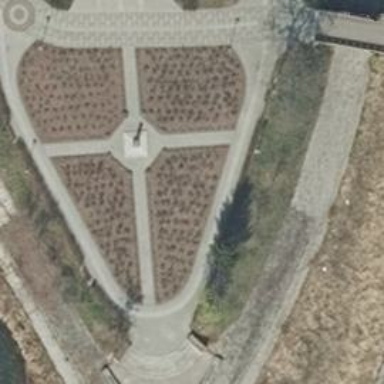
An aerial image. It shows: Historic column memorial.